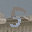
Label: 5